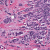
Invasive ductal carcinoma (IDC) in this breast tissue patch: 1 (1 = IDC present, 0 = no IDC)